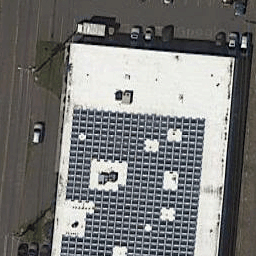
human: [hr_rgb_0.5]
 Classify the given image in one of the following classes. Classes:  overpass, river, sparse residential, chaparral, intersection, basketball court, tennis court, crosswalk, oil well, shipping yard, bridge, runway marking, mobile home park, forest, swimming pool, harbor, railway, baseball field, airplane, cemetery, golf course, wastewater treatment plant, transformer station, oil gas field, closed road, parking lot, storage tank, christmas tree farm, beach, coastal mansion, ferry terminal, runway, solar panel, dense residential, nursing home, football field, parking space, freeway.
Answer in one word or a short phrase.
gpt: solar panel